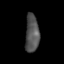
Tissue: lung
Cell type: Myeloid cells
Senescence score: 0.09765
Nuclear area (px): 509
Mean DAPI intensity: 82.595